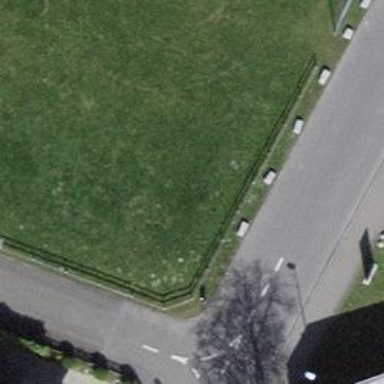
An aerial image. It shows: Block barrier.